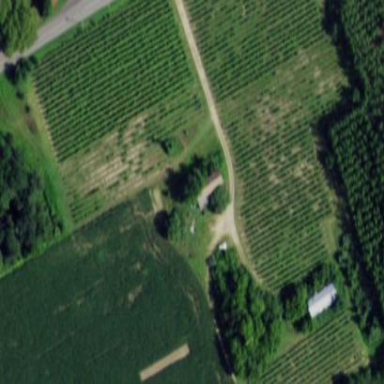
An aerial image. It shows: Vineyard.